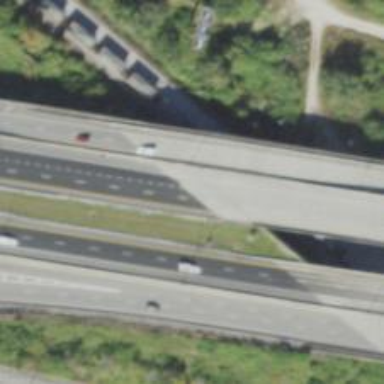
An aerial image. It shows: Bridge over motorway.